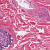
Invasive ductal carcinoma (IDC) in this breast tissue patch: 0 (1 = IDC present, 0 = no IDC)